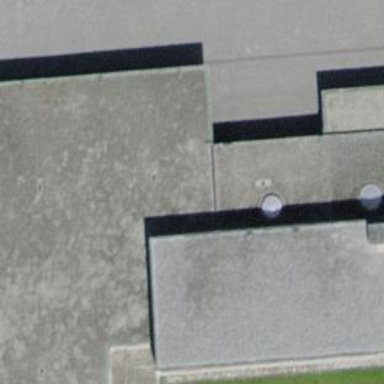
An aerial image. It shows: School building.